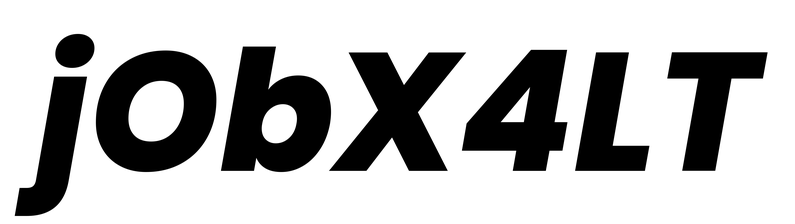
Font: Poppins-ExtraBoldItalic